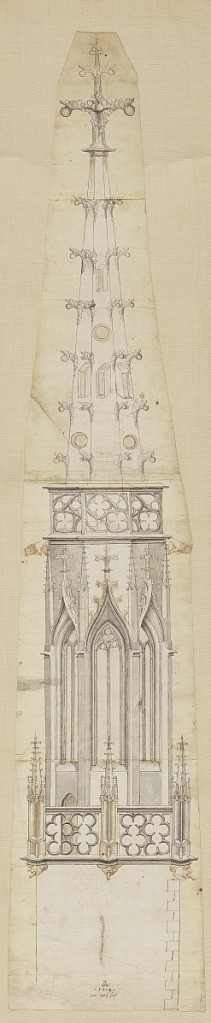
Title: Design for a Steeple
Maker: Unknown
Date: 1508
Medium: Pen and gray, brown ink, brush and gray, brown wash on paper
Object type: Drawing
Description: Design for a steeple. At base, a balustrade with designs in metalwork. Three windows built into stonework of the structure. Steeple topped by large spire with protrusions.